Question: I encountered the weirdest behaviour of swings JSpinner.
The spinner looks like this (the component in the middle is the spinner):

As you notice, it has no text and no buttons and it behaves like a disabled JTextField.
I tried 'setEnable(true)', but nothing happend.
The JSpinner is on a transparent JPanel, wich is added to a JFrame with a background image. I suspect that this has something to do with this problem.
Note that the same behavior occurs with a JComboBox, but every other Component (like a JTextField or a JSlider) works perfectly fine.
Any ideas?
Thanks
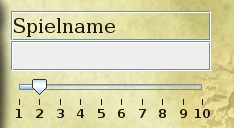
Answer: You have to use 'synchronized(this.getTreeLock()) { this.validateTree() }'.